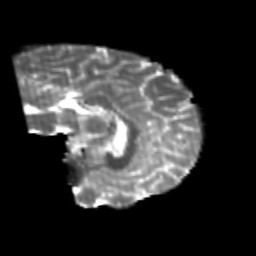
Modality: T2w
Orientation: sagittal
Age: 24
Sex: male
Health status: healthy
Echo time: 0.074 s